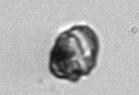
Label: Proterythropsis